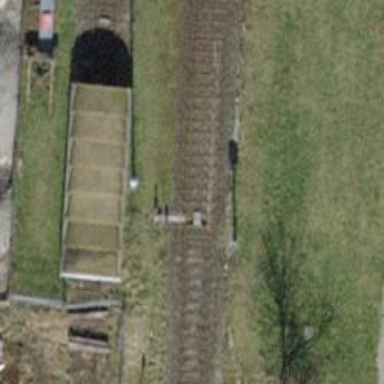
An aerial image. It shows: Railway signal.